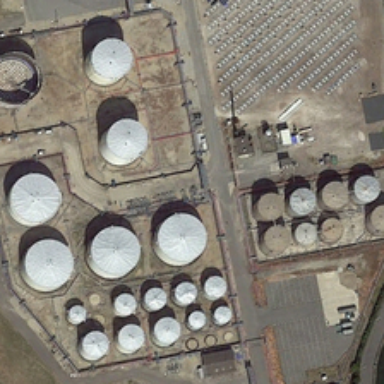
Many storage tanks in different sizes are together .